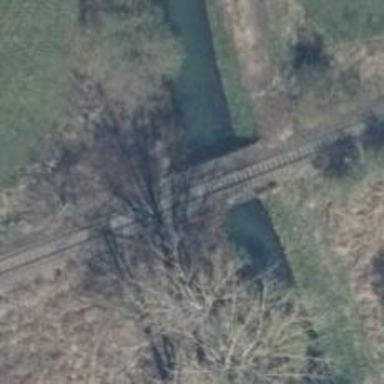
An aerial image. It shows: Railway bridge.